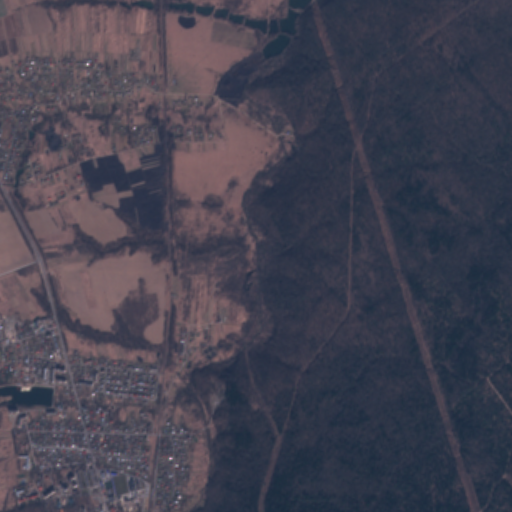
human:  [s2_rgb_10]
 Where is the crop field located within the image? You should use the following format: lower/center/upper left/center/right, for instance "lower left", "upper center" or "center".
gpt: The crop field is located in the upper left of the image.
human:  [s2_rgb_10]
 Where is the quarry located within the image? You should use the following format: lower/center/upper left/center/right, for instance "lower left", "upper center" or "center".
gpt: There is no quarry in the image.